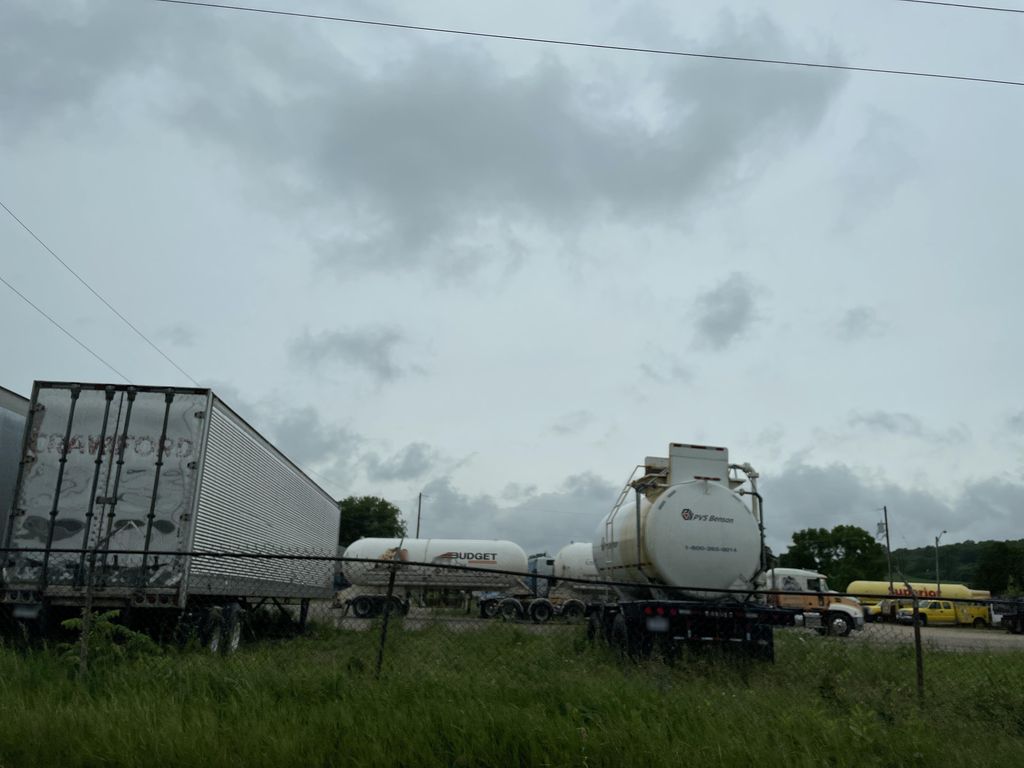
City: kitchener-waterloo